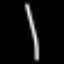
Label: line